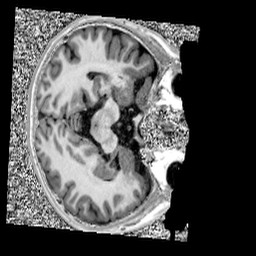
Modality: UNIT1
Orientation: axial
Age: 11
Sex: male
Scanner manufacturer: siemens
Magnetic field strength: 3 T
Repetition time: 4 s
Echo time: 0.00303 s